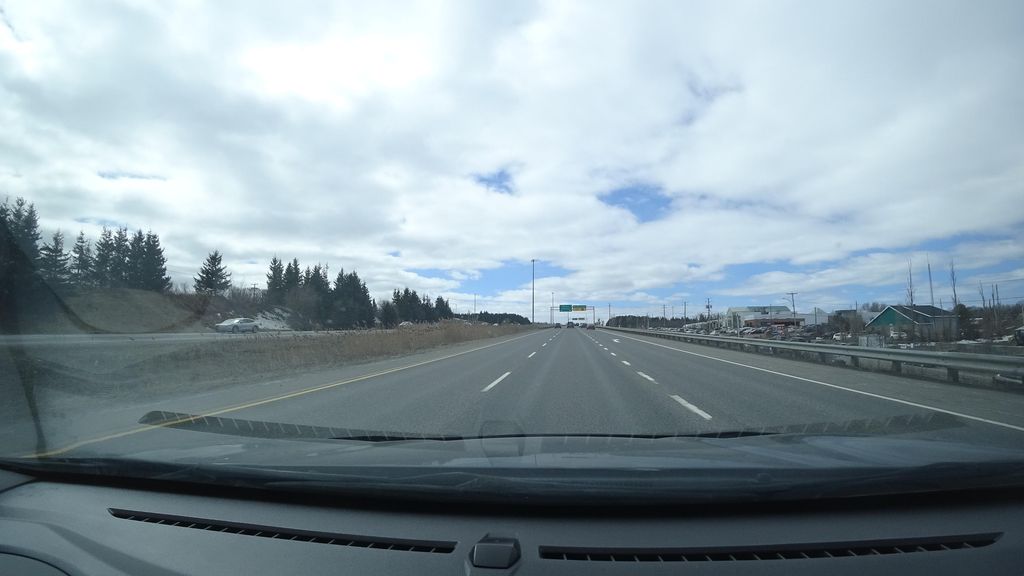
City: quebec_city